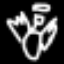
Label: angel